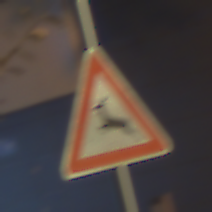
Verkehrszeichen: WildwechselRechts
Umgebung: Outdoor, Urban
Tageszeit: Night
Wetter: PartlyCloudy
Licht: Artificial
Jahreszeit: NotSpecified
Kontrast: HighContrast